Question: Recently converted a perl application to cakephp 2.3. And now i'm stuck on a page which used javascript to perform some calculations. I took the javascript out and put it in a separate file, but i've also tried it directly in the view.
There are 6 tables each with 5 fields and a calculate button.The fields(milkconc and matdose) in the first column of each table are user entered. Once the user clicks out, it's supposed to perform the calculations and display them in the second column fields. When calculate is clicked, it will display the results in the 5th field.
When I tab out of the first column fields, my javascript console says: 'Uncaught TypeError: Cannot read property 'milkconc' of undefined ' and clicking the calculate button gives a similar error for the related fields. I'm sure there is something in the javascript I need to change to fit with cakephp's forminput. I just don't know what. In my default.ctp I have 'echo $this->Html->script('tid');' for the file which has all the functions.
What I thought would happen is the javascript would put the values in the appropriate fields and once save is clicked cakephp would take the value javascript put in there and put it into the database.
Edit View:
'''
<?php
echo $this->Html->css('style');
echo $this->Html->script('tabs');
echo $this->Html->script('tid');
?>
<?php echo $this->Form->create('Drug'); ?>
<i><b>These fields are currently under construction.</b></i>
<table width="100%" border="0" cellspacing="2" cellpadding="2">
<tr>
<td><b>Adult Dose: </b></td>
</tr>
<tr>
<td>
<?php
echo $this->Form->input('adultdose', array(
'type' => 'text',
'name' => 'adultdose',
'size' => '24',
'maxlength' => '250',
'label'=> false,
//'class'=>'entryField'
));
?> </td>
</tr>
<tr>
<td><b>RID Calculations:
<script type="text/javascript">
//Previously tried the javascript here.
</script>
</b></td>
</tr>
<tr>
<td>
<table>
<tr>
<td>
<table class="border">
<tr>
<td class="title">&nbsp;</td>
<td class="title" align="center" nowrap><b>Dose</b></td>
<td class="title" align="center" nowrap><b>mg/kg/day</b></td>
<td class="title">&nbsp;</td>
<td class="title" align="center" nowrap><b>RID</b></td>
<td class="title">&nbsp;</td>
</tr>
<tr>
<td nowrap>Milk Dose (ug/L)</td>
<td align="center">
<?php echo $this->Form->input('milkconc', array(
'type' => 'text',
'name' => 'milkconc',
'label' => false,
'size' => '7',
'maxlength' => '125',
'onblur' => 'milk_amount_calc(9);'
));
?>
</td>
<td align="center">
<?php echo $this->Form->input('theor_infa', array(
'type' => 'text',
'name' => 'theor_infa',
'label' => false,
'size' => '7',
'maxlength' => '125',
//'onblur' => 'milk_amount_calc('9');'
));
?>
</td>
<td nowrap>mg/kg/day</td>
<td align="center">
<?php echo $this->Form->input('rid', array(
'type' => 'text',
'name' => 'rid',
'label' => false,
'size' => '7',
'maxlength' => '250',
//'onblur' => 'milk_amount_calc('9');'
));
?>
</td>
<td><button name="buttonName" value="" type="button" onclick="calculate_rid('9');">Calculate</button></td>
</tr>
<tr>
<td>Mother's Dose (mg)</td>
<td align="center">
<?php echo $this->Form->input('matdose', array(
'type' => 'text',
'name' => 'matdose',
'label' => false,
'size' => '7',
'maxlength' => '250',
//'onblur' => 'mom_amount_calc('9');'
));
?>
</td>
<td align="center">
<?php echo $this->Form->input('mdkg', array(
'type' => 'text',
'name' => 'mdkg',
'label' => false,
'size' => '7',
'maxlength' => '250',
//'onblur' => 'milk_amount_calc('9');'
));
?>
</td>
<td>mg/kg/day</td>
<td>Reference...</td>
<td><!-- --></td>
</tr>
</table>
</td>
/* Code removed to save size. Basically the code above times 5 and each next field is fieldname1,2,3, etc */
</tr>
</table>
</td>
</tr>
</table>
</td>
</tr>
</table>
<td class="actionTable"><?php echo $this->Form->submit('Save/Update & Previous', array('name'=>'Previous')); ?></td>
<td class="actionTable"><?php echo $this->Form->submit('Save',array('style'=>'width:150px;')); ?></td>
<td class="actionTable"><?php echo $this->Form->submit('Save/Update & Next', array('name'=>'Next')); ?>
<?php echo $this->Form->end(); ?>
'''
Javascript:
'''
function milk_amount_calc(set) {
if (set == 1) {
var tmp = (document.form.milkconc1.value / 1000) *.15;
var val = roundNumber(tmp, 4);
document.form.theor_infa1.value = val;
}
else if (set == 2) {
var tmp = (document.form.milkconc2.value / 1000) *.15;
var val = roundNumber(tmp, 4);
document.form.theor_infa2.value = val;
}
else if (set == 3) {
var tmp = (document.form.milkconc3.value / 1000) *.15;
var val = roundNumber(tmp, 4);
document.form.theor_infa3.value = val;
}
else if (set == 4) {
var tmp = (document.form.milkconc4.value / 1000) *.15;
var val = roundNumber(tmp, 4);
document.form.theor_infa4.value = val;
}
else if (set == 5) {
var tmp = (document.form.milkconc5.value / 1000) *.15;
var val = roundNumber(tmp, 4);
document.form.theor_infa5.value = val;
}
else if (set == 9) {
var tmp = (document.form.milkconc.value / 1000) *.15;
var val = roundNumber(tmp, 4);
document.form.theor_infa.value = val;
}
}
function mom_amount_calc(set) {
if (set == 1) {
var tmp = document.form.matdose1.value /70;
var val = roundNumber(tmp, 4);
document.form.mdkg1.value = val;
}
else if (set == 2) {
var tmp = document.form.matdose2.value /70;
var val = roundNumber(tmp, 4);
document.form.mdkg2.value = val;
}
else if (set == 3) {
var tmp = document.form.matdose3.value /70;
var val = roundNumber(tmp, 4);
document.form.mdkg3.value = val;
}
else if (set == 4) {
var tmp = document.form.matdose4.value /70;
var val = roundNumber(tmp, 4);
document.form.mdkg4.value = val;
}
else if (set == 5) {
var tmp = document.form.matdose5.value /70;
var val = roundNumber(tmp, 4);
document.form.mdkg5.value = val;
}
else if (set == 9) {
var tmp = document.form.matdose.value /70;
var val = roundNumber(tmp, 4);
document.form.mdkg.value = val;
}
}
var set_0 = 0;
var set_1 = 0;
var set_2 = 0;
var set_3 = 0;
var set_4 = 0;
var set_5 = 0;
var low = 0;
var high = 0;
function calculate_rid(set) {
if (set == 1) {
if (document.form.theor_infa1.value == 0 || document.form.mdkg1.value == 0) {
alert("Milk Dose and Mother's Dose are Required
Can't Calculate the Relative Infant Dose(RID)");
return;
}
set_1 = (document.form.theor_infa1.value / document.form.mdkg1.value) * 100;
set_1 = roundNumber(set_1, 4);
var val = set_1 + '%';
document.form.rid1.value = val;
}
else if (set == 2) {
if (document.form.theor_infa2.value == 0 || document.form.mdkg2.value == 0) {
alert("Milk Dose and Mother's Dose are Required
Can't Calculate the Relative Infant Dose(RID)");
return;
}
set_2 = (document.form.theor_infa2.value / document.form.mdkg2.value) * 100;
set_2 = roundNumber(set_2, 4);
var val = set_2 + '%';
document.form.rid2.value = val;
}
else if (set == 3) {
if (document.form.theor_infa3.value == 0 || document.form.mdkg3.value == 0) {
alert("Milk Dose and Mother's Dose are Required
Can't Calculate the Relative Infant Dose(RID)");
return;
}
set_3 = (document.form.theor_infa3.value / document.form.mdkg3.value) * 100;
set_3 = roundNumber(set_3, 4);
var val = set_3 + '%';
document.form.rid3.value = val;
}
else if (set == 4) {
if (document.form.theor_infa4.value == 0 || document.form.mdkg4.value == 0) {
alert("Milk Dose and Mother's Dose are Required
Can't Calculate the Relative Infant Dose(RID)");
return;
}
set_4 = (document.form.theor_infa4.value / document.form.mdkg4.value) * 100;
set_4 = roundNumber(set_4, 4);
var val = set_4 + '%';
document.form.rid4.value = val;
}
else if (set == 5) {
if (document.form.theor_infa5.value == 0 || document.form.mdkg5.value == 0) {
alert("Milk Dose and Mother's Dose are Required
Can't Calculate the Relative Infant Dose(RID)");
return;
}
set_5 = (document.form.theor_infa5.value / document.form.mdkg5.value) * 100;
set_5 = roundNumber(set_5, 4);
var val = set_5 + '%';
document.form.rid5.value = val;
}
else if (set == 9) {
if (document.form.theor_infa.value == 0 || document.form.mdkg.value == 0) {
alert("Milk Dose and Mother's Dose are Required
Can't Calculate the Relative Infant Dose(RID)");
return;
}
set_0 = (document.form.theor_infa.value / document.form.mdkg.value) * 100;
set_0 = roundNumber(set_0, 4);
var val = set_0 + '%';
document.form.rid.value = val;
}
set_rid_range();
}
function set_rid_range() {
var arr = new Array();
var rng = new Array();
arr[0] = replacer(document.form.rid.value);
arr[1] = replacer(document.form.rid1.value);
arr[2] = replacer(document.form.rid2.value);
arr[3] = replacer(document.form.rid3.value);
arr[4] = replacer(document.form.rid4.value);
arr[5] = replacer(document.form.rid5.value);
arr = arr.sort(sortNumber);
var this_total = 0;
for(a = 0; a < arr.length; a++) {
this_total = this_total + parseFloat(arr[a]);
if (arr[a] > 0) {
rng.push(arr[a]);
}
}
if (this_total == 0) {
document.form.rid_range.value = '';
return;
}
rng = rng.sort(sortNumber);
var low = rng[0];
var high = rng.pop();
if ((low == high) && (low == 0)) {
document.form.rid_range.value = '';
return;
}
if (low == high) {
document.form.rid_range.value = high + '%';
}
else {
document.form.rid_range.value = low + '% - ' + high + '%';
}
}
function sortNumber(a,b) {
return a - b;
}
function replacer(d) {
return d.replace('%','');
}
function roundNumber(rnum, rlength) {
// Arguments: number to round, number of decimal places
var newnumber = Math.round(rnum*Math.pow(10,rlength))/Math.pow(10,rlength);
return newnumber;
}
'''
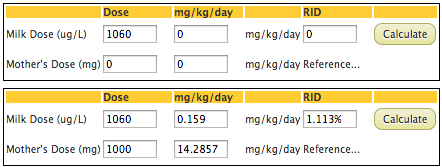
Answer: After double checking that I have the script available through the normal cake setup(declaring the script in default.ctp via 'echo $this->Html->script('tid');') and double checking the error given in the javascript console, I narrowed the issue down to the javascript. As it turns out, it was attempting to access the values incorrectly from the cakephp generated form.
To correct the problem I just had to change in the javascript 'document.form.fieldname.value' to 'document.getElementById('ModelFieldName').value' so it accessed the correct form elements based on the cake created ID's.